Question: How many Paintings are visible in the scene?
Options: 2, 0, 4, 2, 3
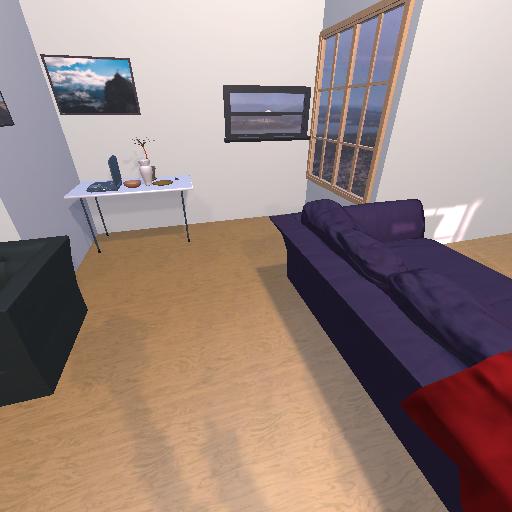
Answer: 2